Question: I have a custom template with jQuery-mobile included. The problem is that the most of buttons are in 'data-role="controlgroup"' - it is fine, because it also resizes and centers elements, but now i have table in which i need to use some buttons and as a result jQuery mobile tries to show it in one group with rounded corner.
'''
<div data-role="fieldcontain">
<fieldset data-role="controlgroup">
<table>
<tr><td></td><td>Name</td><td></td></tr>
<tr><td>1</td><td>ADS</td><td><a href="#" data-role="button" data-ajax="false">Run</a></td></tr>
<tr><td>2</td><td>ASDF</td><td><a href="#" data-role="button" data-ajax="false">Run</a></td></tr>
<tr><td>3</td><td>ASD</td><td><a href="#" data-role="button" data-ajax="false">Run</a></td></tr>
<tr><td>4</td><td>ASDF</td><td><a href="#" data-role="button" data-ajax="false">Run</a></td></tr>
</table>
</fieldset>
</div>
'''

So is it possible to use 'data-role="controlgroup"' and dont show round corners in table or show for each?
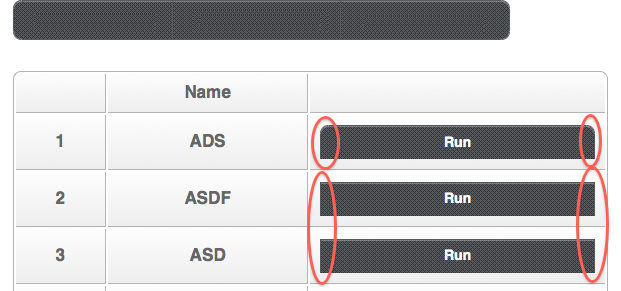
Answer: You would need to write your own CSS rule for buttons in controlgroup that are within a table column. You will also need to put those rules original jQuery Mobile CSS definition (i.e. at the end of 'jquery-mobile.css' or into your own CSS file that's inluded after jQuery Mobile's). Something along these lines:
'''
table td .ui-controlgroup-controls .ui-corner-top, table td .ui-controlgroup-controls .ui-corner-bottom {
-moz-border-radius: .6em /*{global-radii-blocks}*/;
-webkit-border-radius: .6em /*{global-radii-blocks}*/;
border-radius: .6em /*{global-radii-blocks}*/;
-moz-border-radius: .6em /*{global-radii-blocks}*/;
-webkit-border-radius: .6em /*{global-radii-blocks}*/;
border-radius: .6em /*{global-radii-blocks}*/;
}
'''